Question: I'm porting my app to appcompat21, using SlidingTabLayout for tabs in an ActionBarActivity. The Action bar is casting a shadow over the tab strip, and I can't figure out how to get rid of it:
Here's what I have:
'''
<style name="MyActionBar" parent="@style/Widget.AppCompat.ActionBar">
<item name="background">@color/app_primary</item>
<item name="android:background">@color/app_primary</item>
<item name="backgroundSplit">@color/black</item>
<item name="android:backgroundSplit">@color/black</item>
<item name="android:elevation">0dp</item>
</style>
'''
I've also tried
'''
<item name="android:windowContentOverlay">@null</item>
'''
I got the shadow the tab bar by setting its elevation in the layout file, but now I have two shadows...
Any idea how to fix this?
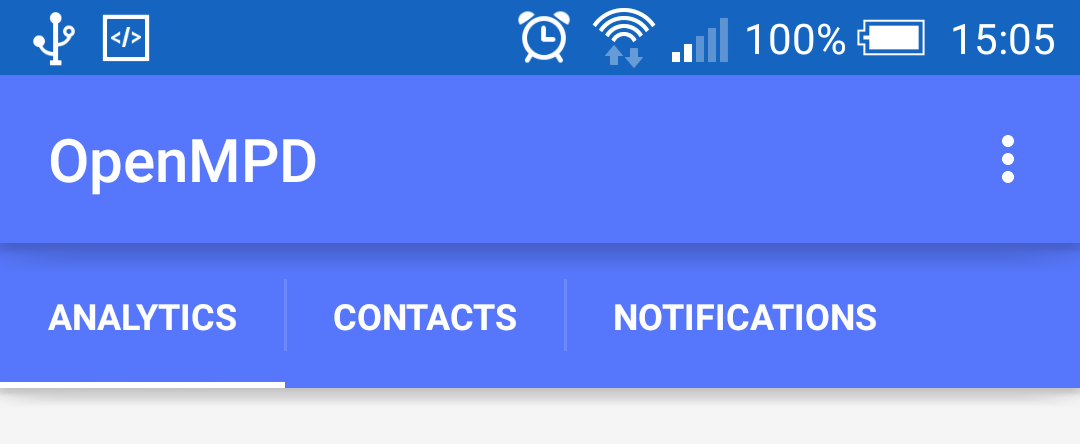
Answer: For some reason, this did not work for as well:
'''
<item name="android:elevation">0dp</item>
'''
and:
'''
<item name="android:windowContentOverlay">@null</item>
'''
I am currently using, for 'ActionBar':
'''
this.getSupportActionBar().setElevation(0);
'''